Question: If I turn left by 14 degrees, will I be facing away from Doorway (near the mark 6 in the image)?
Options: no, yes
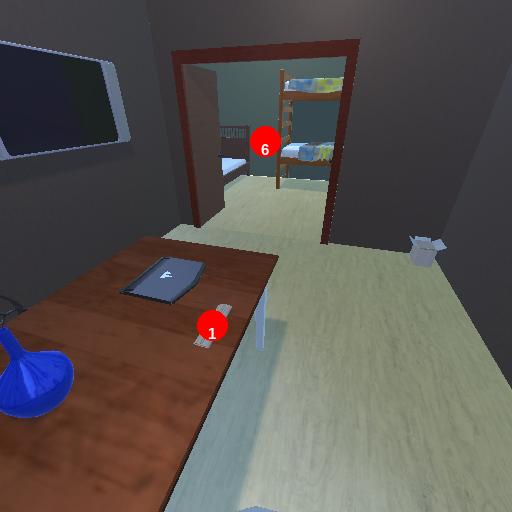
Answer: no